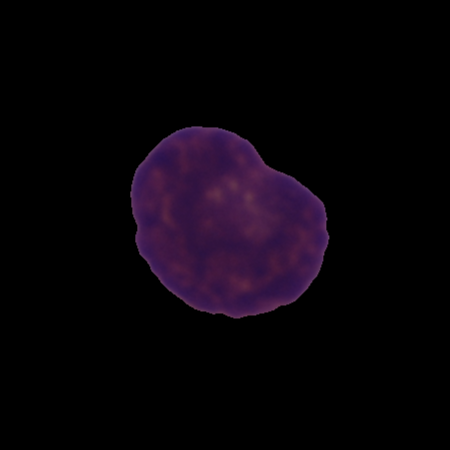
Label: cancer